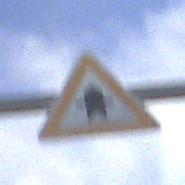
Verkehrszeichen: Vorfahrt
Umgebung: Outdoor, Nature
Tageszeit: SunriseSunset
Wetter: PartlyCloudy
Licht: Natural
Jahreszeit: NotSpecified
Kontrast: HighContrast